Field crop: maize
Growth stage: 2
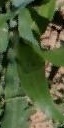
Species: maize